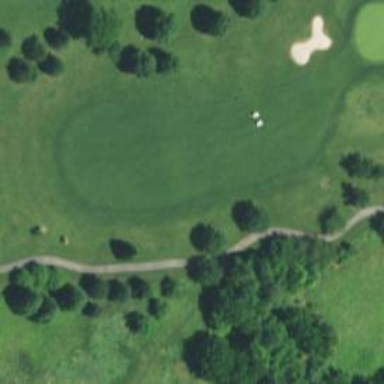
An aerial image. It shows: Golf hole.